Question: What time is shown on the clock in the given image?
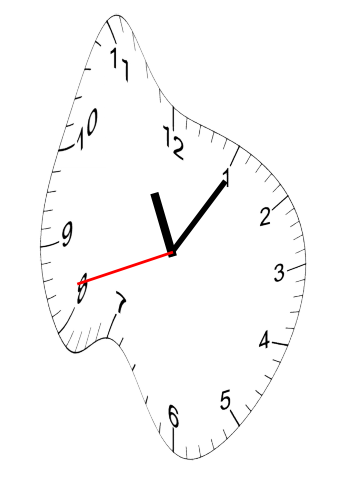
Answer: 11:05:42